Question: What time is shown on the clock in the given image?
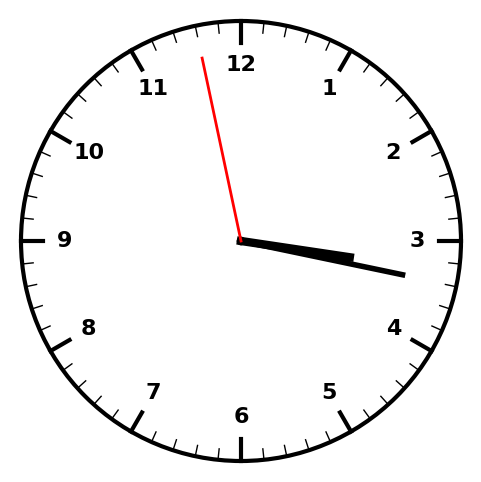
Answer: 03:16:58